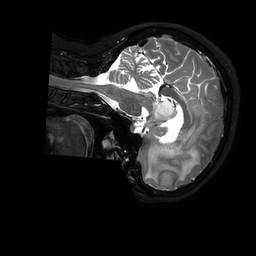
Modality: T2w
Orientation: sagittal
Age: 66
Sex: female
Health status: ill
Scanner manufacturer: philips
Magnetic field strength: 3 T
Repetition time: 3.5 s
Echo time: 0.3 s